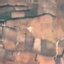
Land use / land cover: PermanentCrop